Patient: sex M, age 65
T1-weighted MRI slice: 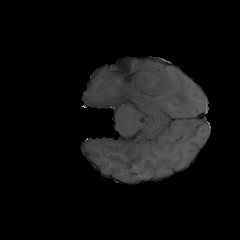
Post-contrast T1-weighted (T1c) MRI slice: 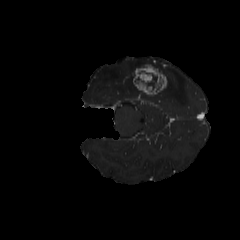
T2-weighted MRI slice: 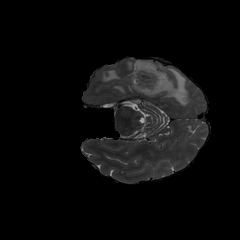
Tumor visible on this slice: yes
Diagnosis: Glioblastoma, IDH-wildtype
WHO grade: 4